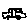
Label: car